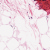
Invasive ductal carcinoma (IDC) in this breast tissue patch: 0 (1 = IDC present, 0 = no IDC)